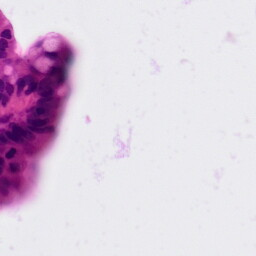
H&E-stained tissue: Colon